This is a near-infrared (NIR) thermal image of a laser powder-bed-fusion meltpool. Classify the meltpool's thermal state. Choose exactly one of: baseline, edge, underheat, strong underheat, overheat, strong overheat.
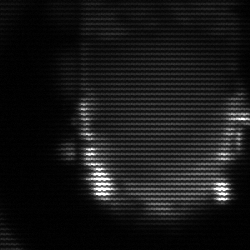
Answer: baseline